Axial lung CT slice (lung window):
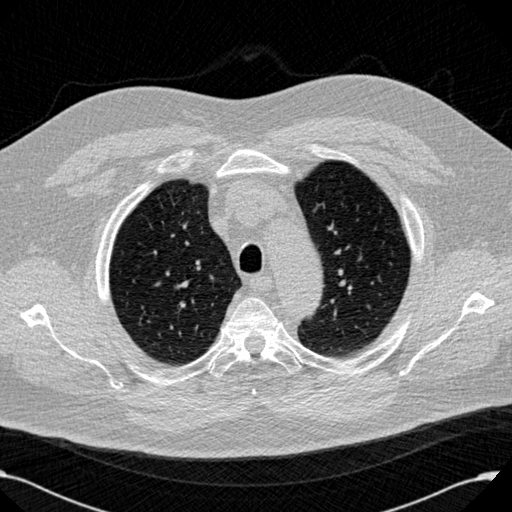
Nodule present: no